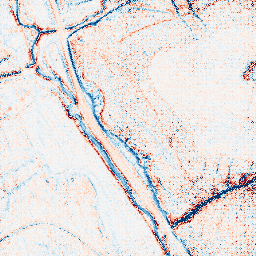
Category: edge_preserving
Decomposition family: anisotropic_diffusion
Decomposition parameters: iterations: 20
kappa: 10
gamma: 0.1
Upsampling method: regularized
Upsampling parameters: scale: 4
lambda_reg: 0.1
Upsampling scale: 4